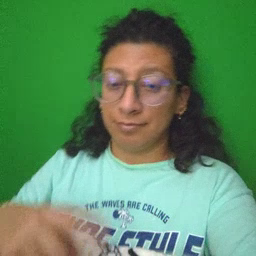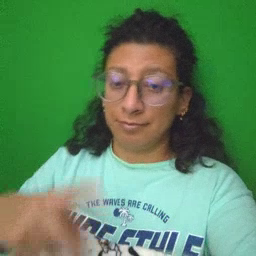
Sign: because